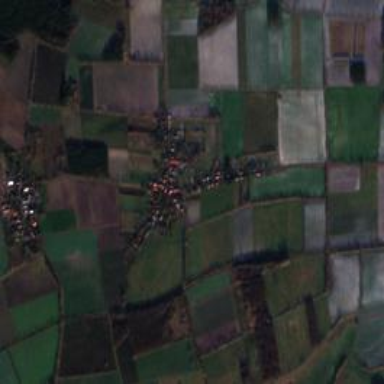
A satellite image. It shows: Village.